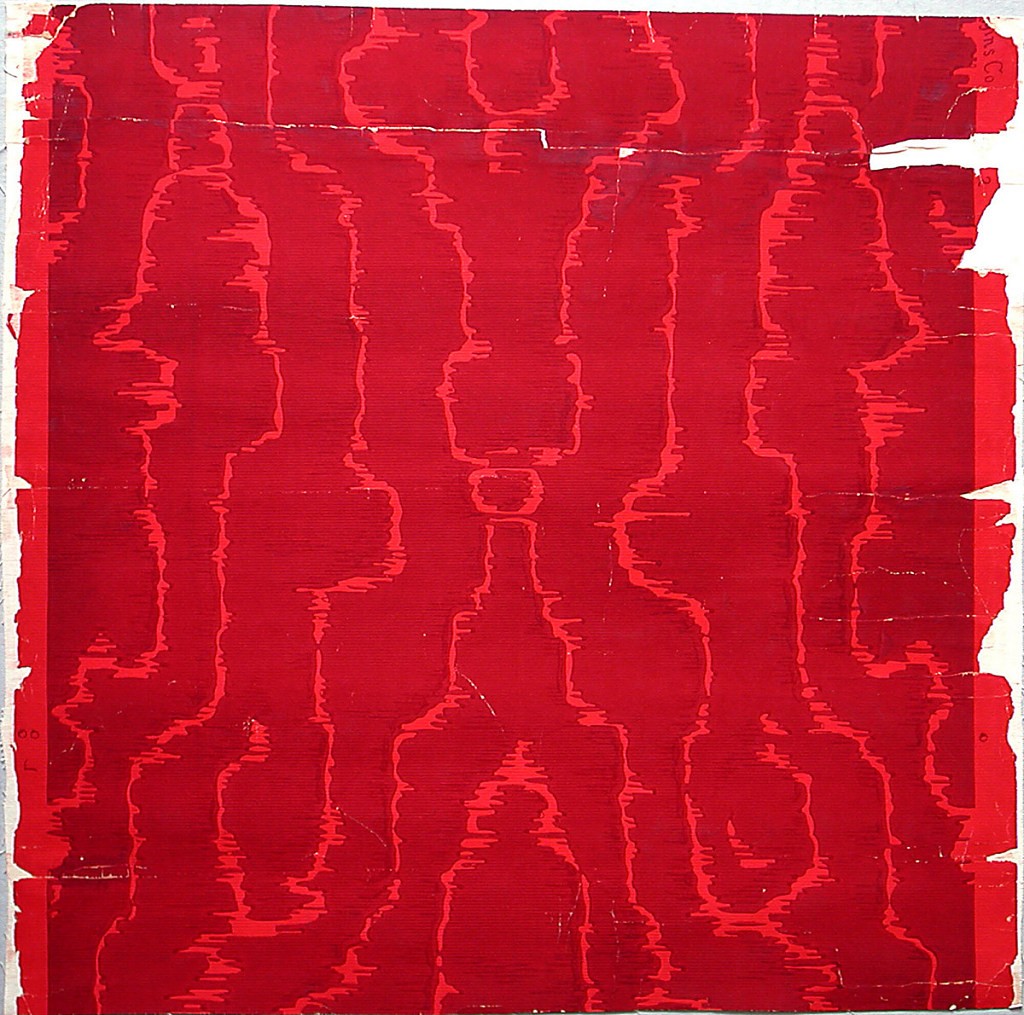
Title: Sidewall
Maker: Allen-Higgins Co.
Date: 1890–1900
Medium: Machine-printed paper
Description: Moire or watered silk design. Dark red watered in light red. Paper is embossed in fine parallel horizontal lines with a fine hair-like line of gold. Printed on margin is portion of name: "...ggins Co."